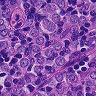
Metastatic tissue present: yes